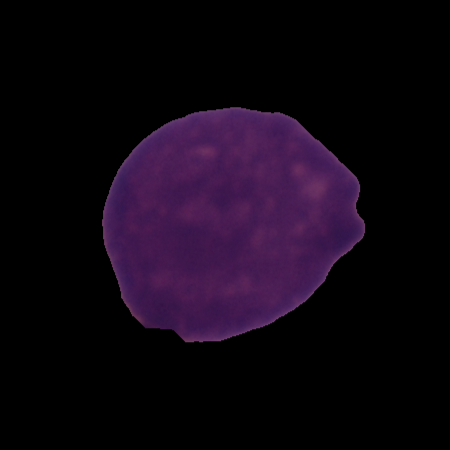
Label: healthy